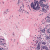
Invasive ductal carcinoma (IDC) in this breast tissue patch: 0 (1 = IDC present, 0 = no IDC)